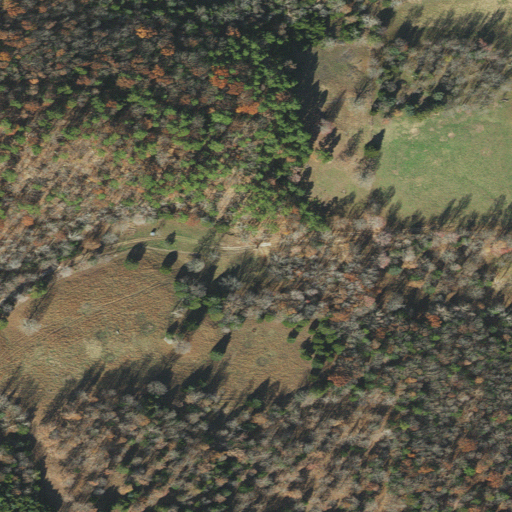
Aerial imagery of valley in Arkansas named Gaither Cove containing deciduous forest, pasture, mixed forest, and evergreen forest